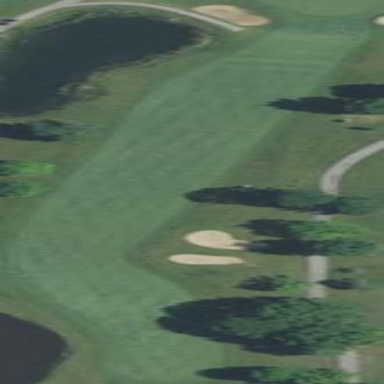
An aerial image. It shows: Grassy area designated as golf fairway.